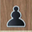
Piece: bP